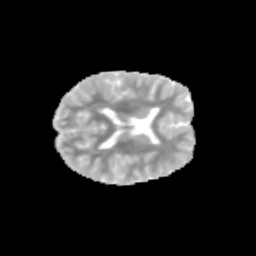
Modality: MD
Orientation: axial
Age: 10
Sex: female
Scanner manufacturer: siemens
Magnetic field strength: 3 T
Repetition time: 3.8 s
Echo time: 0.07 s